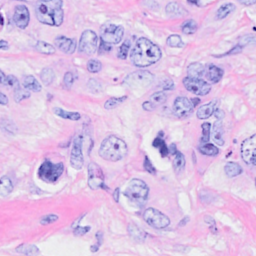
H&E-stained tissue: Breast